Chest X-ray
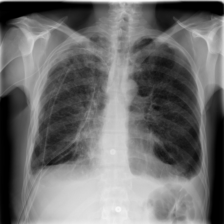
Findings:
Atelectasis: negative
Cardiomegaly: negative
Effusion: positive
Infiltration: positive
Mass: negative
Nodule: negative
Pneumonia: negative
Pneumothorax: negative
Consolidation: negative
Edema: negative
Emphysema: negative
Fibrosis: negative
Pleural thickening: negative
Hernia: negative